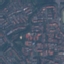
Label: Residential